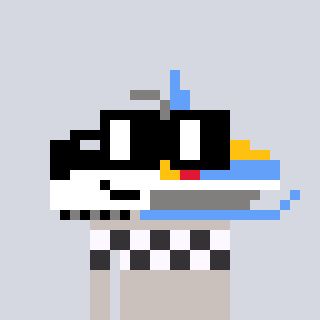
a pixel art character with square black glasses, a snowmobile-shaped head and a foggrey-colored body on a cool background